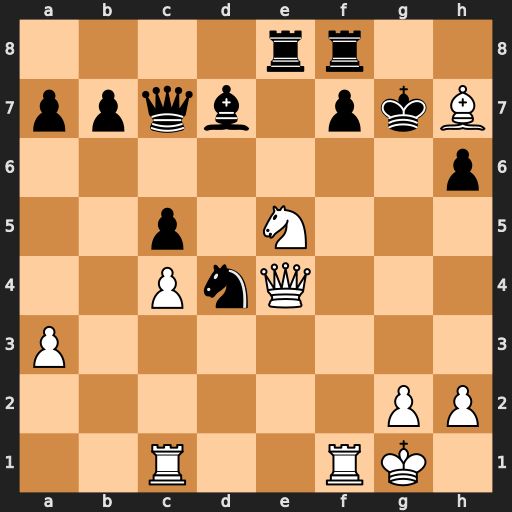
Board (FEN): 4rr2/ppqb1pkB/7p/2p1N3/2PnQ3/P7/6PP/2R2RK1
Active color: w
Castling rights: -
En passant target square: -
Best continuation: Rxf7+ Rxf7 Qg6+ Kh8 Nxf7#